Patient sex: M
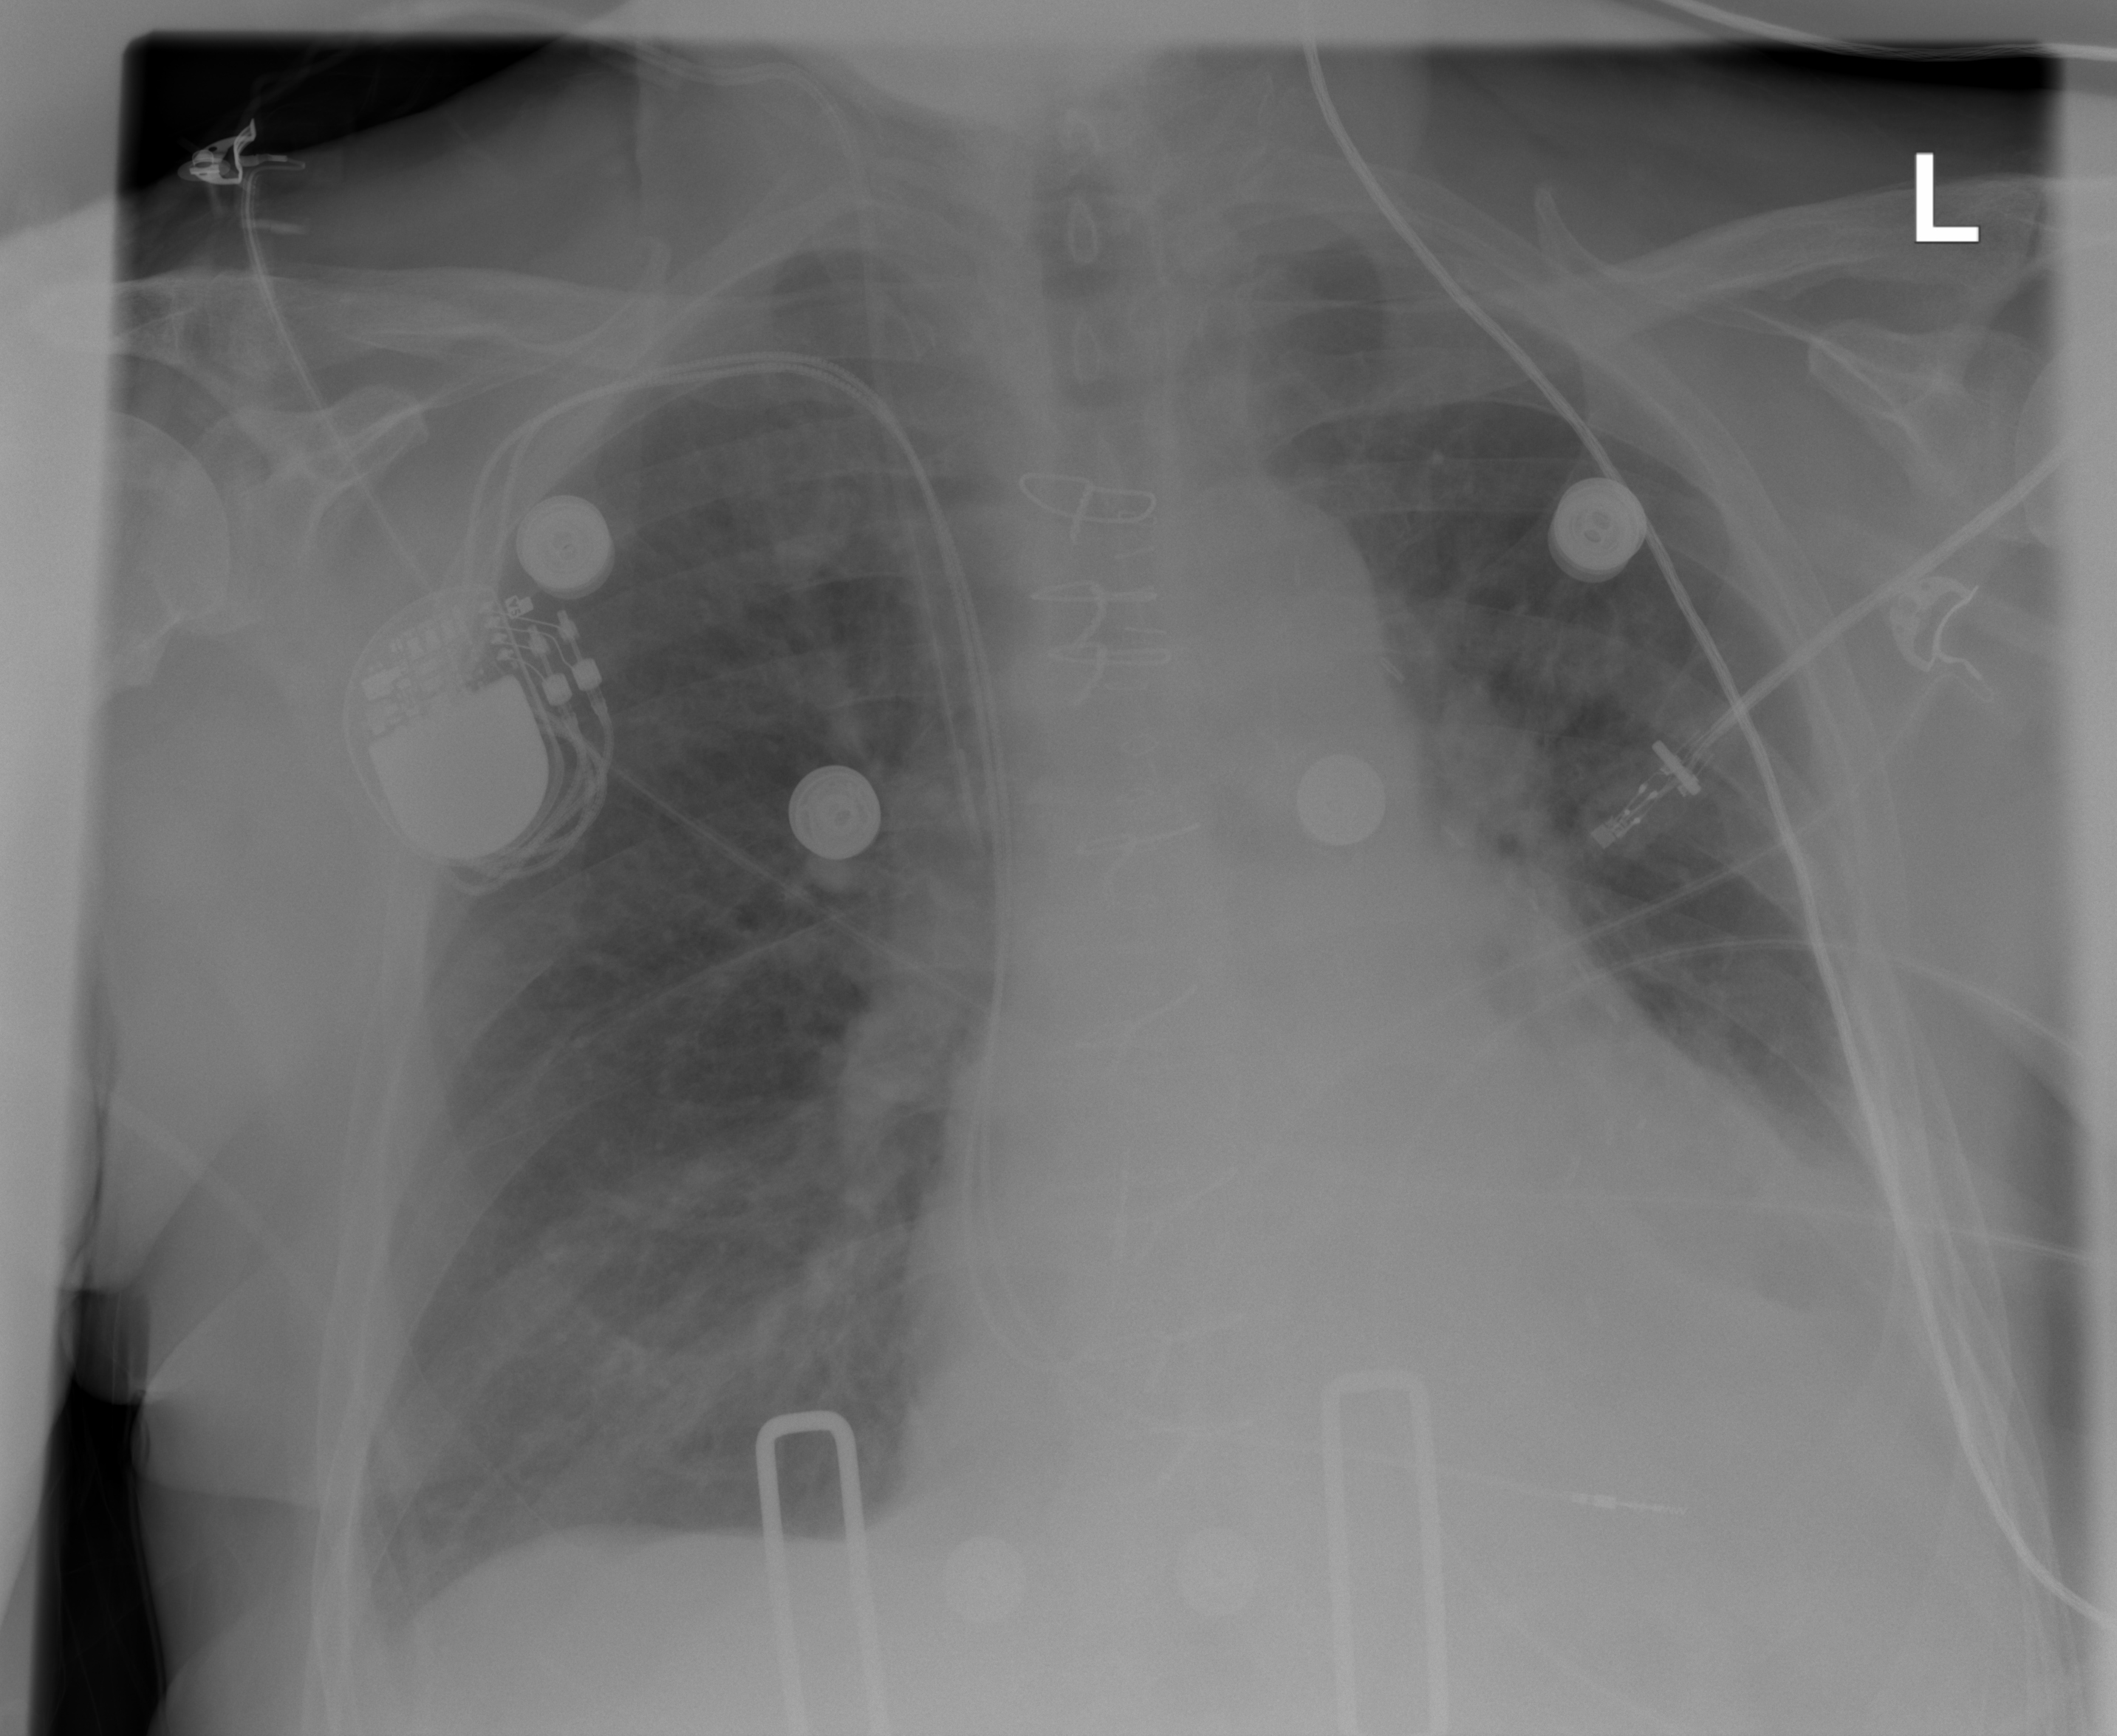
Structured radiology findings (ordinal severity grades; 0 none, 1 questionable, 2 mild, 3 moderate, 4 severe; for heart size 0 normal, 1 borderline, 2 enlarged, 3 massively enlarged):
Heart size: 2
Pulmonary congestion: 0
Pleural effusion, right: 0
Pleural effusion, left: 2
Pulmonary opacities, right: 0
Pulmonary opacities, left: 0
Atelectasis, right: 0
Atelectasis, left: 0